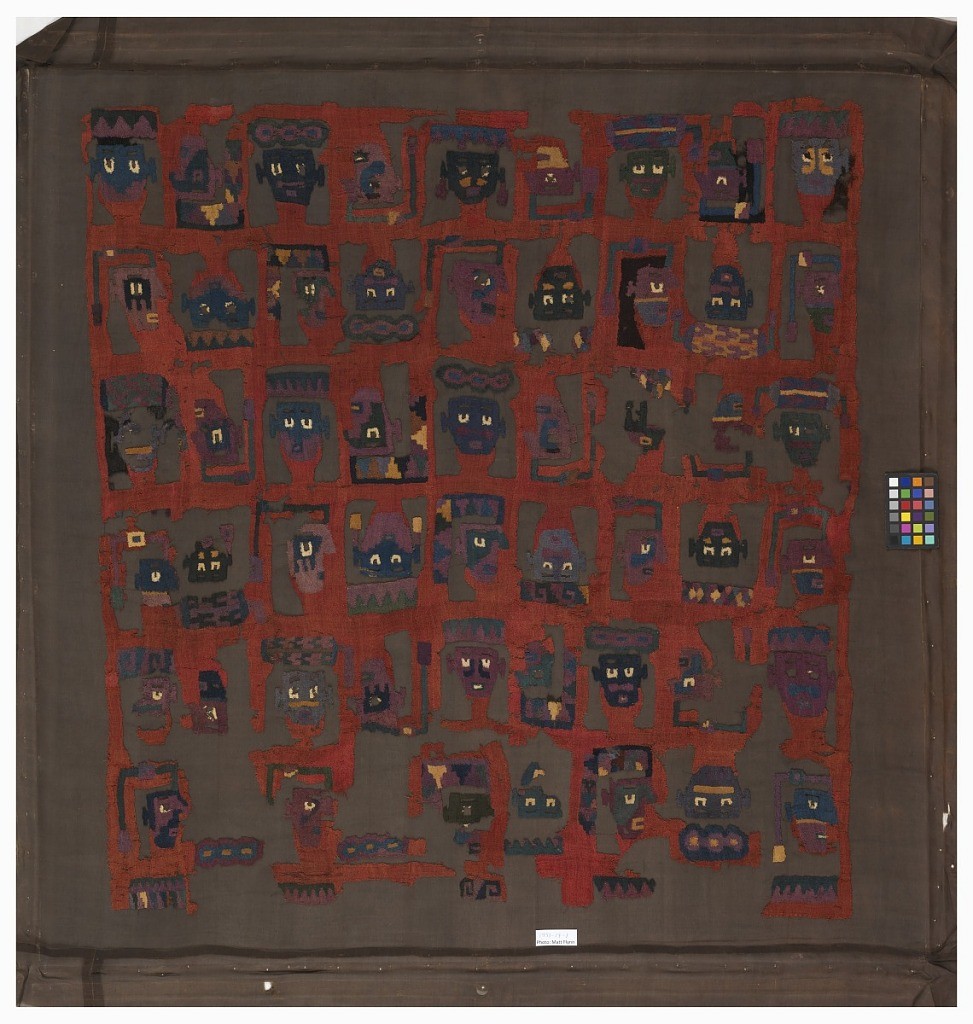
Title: Mantle fragment
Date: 400–100 BC
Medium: wool Technique: plain weave with discontinuous warp and weft (tapestry) interlocked Label: wool tapestry with discontinuous warps, interlocked
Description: Fragment of a mantle with close-set horizontal rows of stylized warriors' heads, each with different headdress and color combinations. In the top row, upright front-facing heads alternate with upside down heads in profile. In the next row, upright heads in profile alternate with upside down front-facing heads. Rich muted shades of brown, gold, tan, blue, green, purple, and white on a rust-red ground.